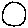
Label: moon